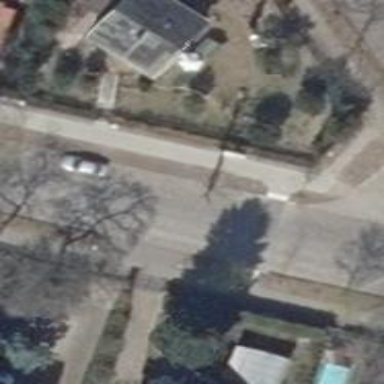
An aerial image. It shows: Residential road with separate sidewalks on both sides.